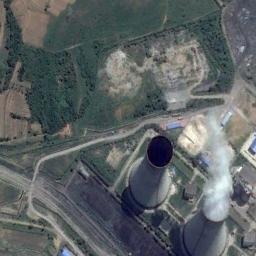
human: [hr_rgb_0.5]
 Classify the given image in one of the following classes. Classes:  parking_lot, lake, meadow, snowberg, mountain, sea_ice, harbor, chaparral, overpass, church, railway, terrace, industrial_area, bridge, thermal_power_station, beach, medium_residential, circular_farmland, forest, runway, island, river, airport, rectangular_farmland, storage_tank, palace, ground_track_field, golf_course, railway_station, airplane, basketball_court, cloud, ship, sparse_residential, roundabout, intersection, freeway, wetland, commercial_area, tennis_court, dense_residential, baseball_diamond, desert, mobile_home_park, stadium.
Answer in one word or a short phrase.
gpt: thermal_power_station